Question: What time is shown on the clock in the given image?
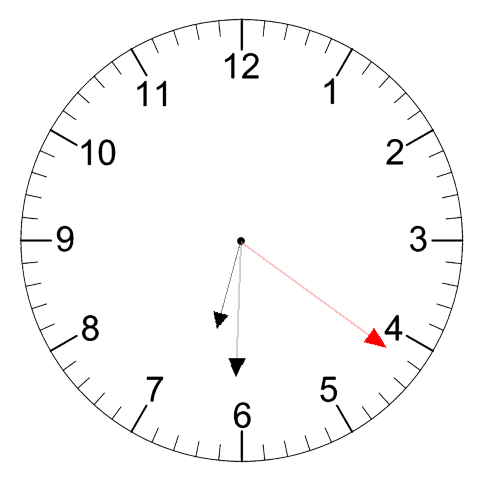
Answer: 06:30:21